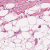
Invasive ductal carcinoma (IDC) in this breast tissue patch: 1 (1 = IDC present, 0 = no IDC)